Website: crate-barrel
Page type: payment
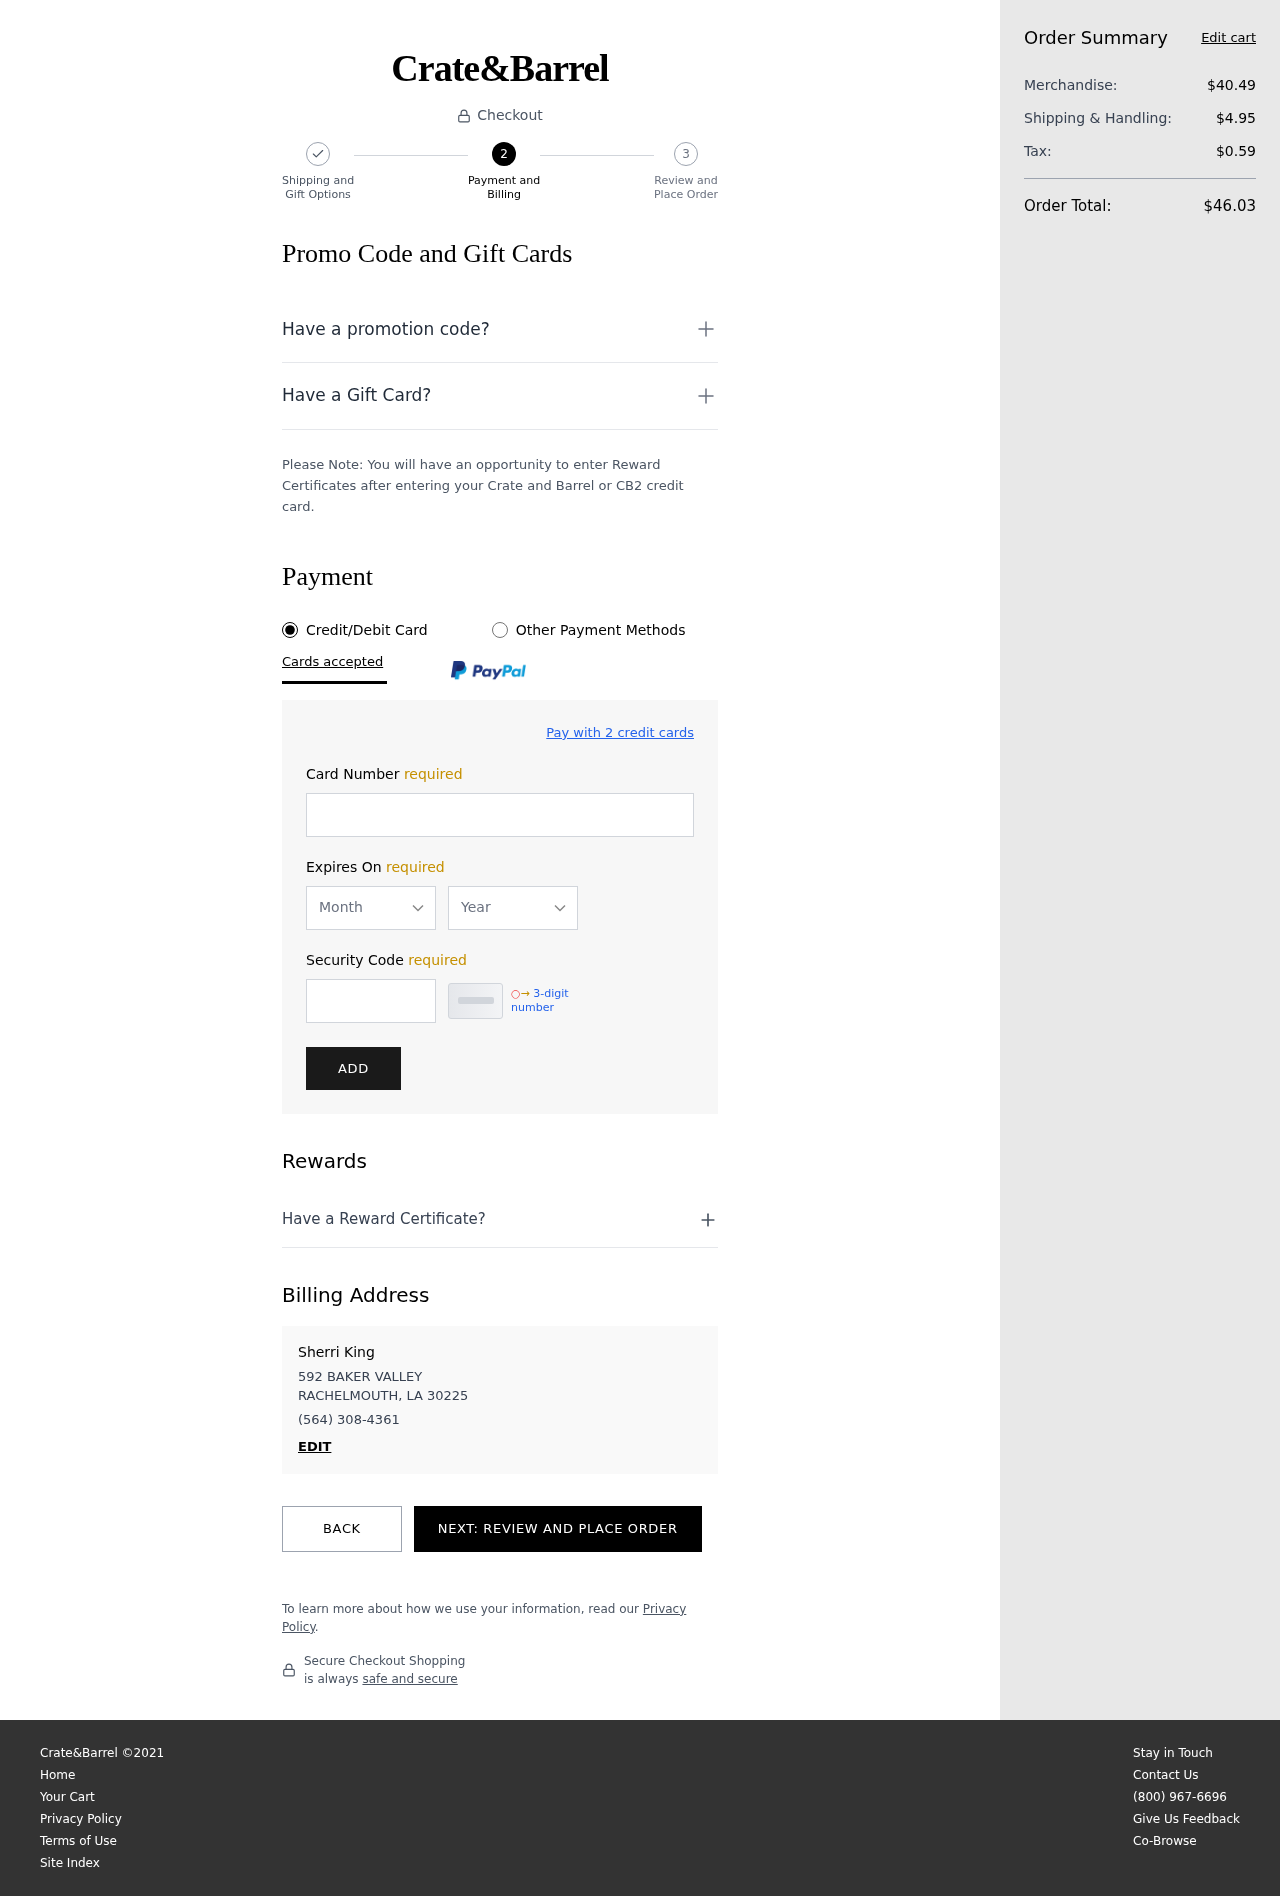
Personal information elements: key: PII_CARD_EXPIRY_MONTH
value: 10
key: PII_CARD_EXPIRY_YEAR
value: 30
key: PII_CITY_STATE_ZIP
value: RACHELMOUTH, LA 30225
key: PII_FULLNAME
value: Sherri King
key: PII_PHONE
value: (564) 308-4361
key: PII_STREET
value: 592 BAKER VALLEY
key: PII_CARD_NUMBER
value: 6011 9191 8978 6440
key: PII_CARD_CVV
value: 252
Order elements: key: ORDER_SUBTOTAL
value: $40.49
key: ORDER_SHIPPING_COST
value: $4.95
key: ORDER_TAX
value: $0.59
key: ORDER_TOTAL
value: $46.03